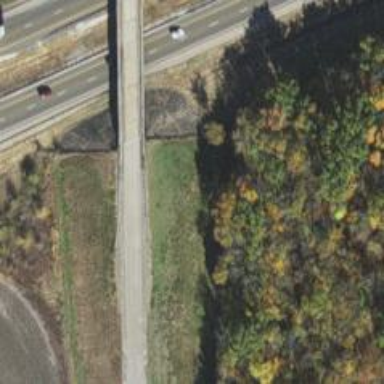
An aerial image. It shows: Residential road passing over beam bridge.